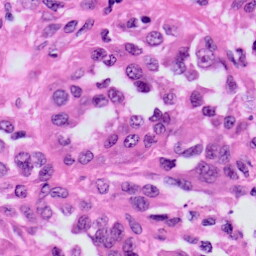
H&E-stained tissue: Skin